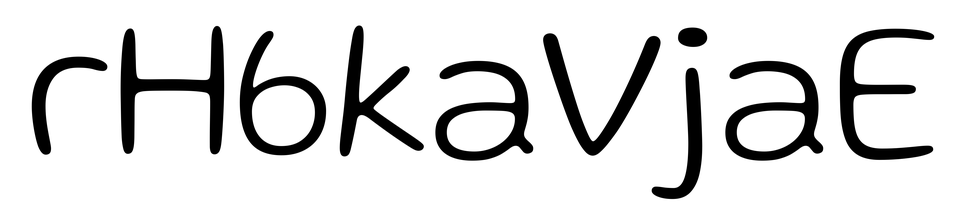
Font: Gluten_ExtraLight